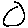
Label: circle